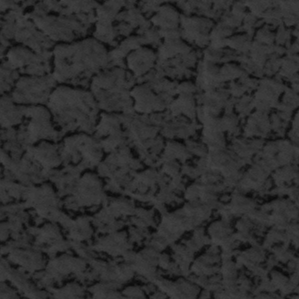
Label: frost